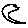
Label: moon